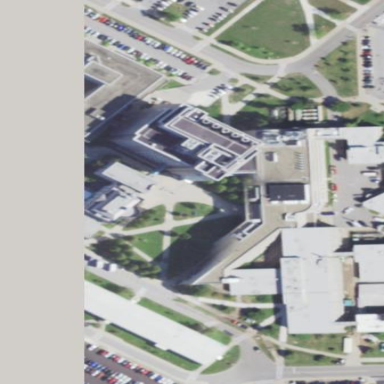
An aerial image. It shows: Academic building.